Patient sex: M
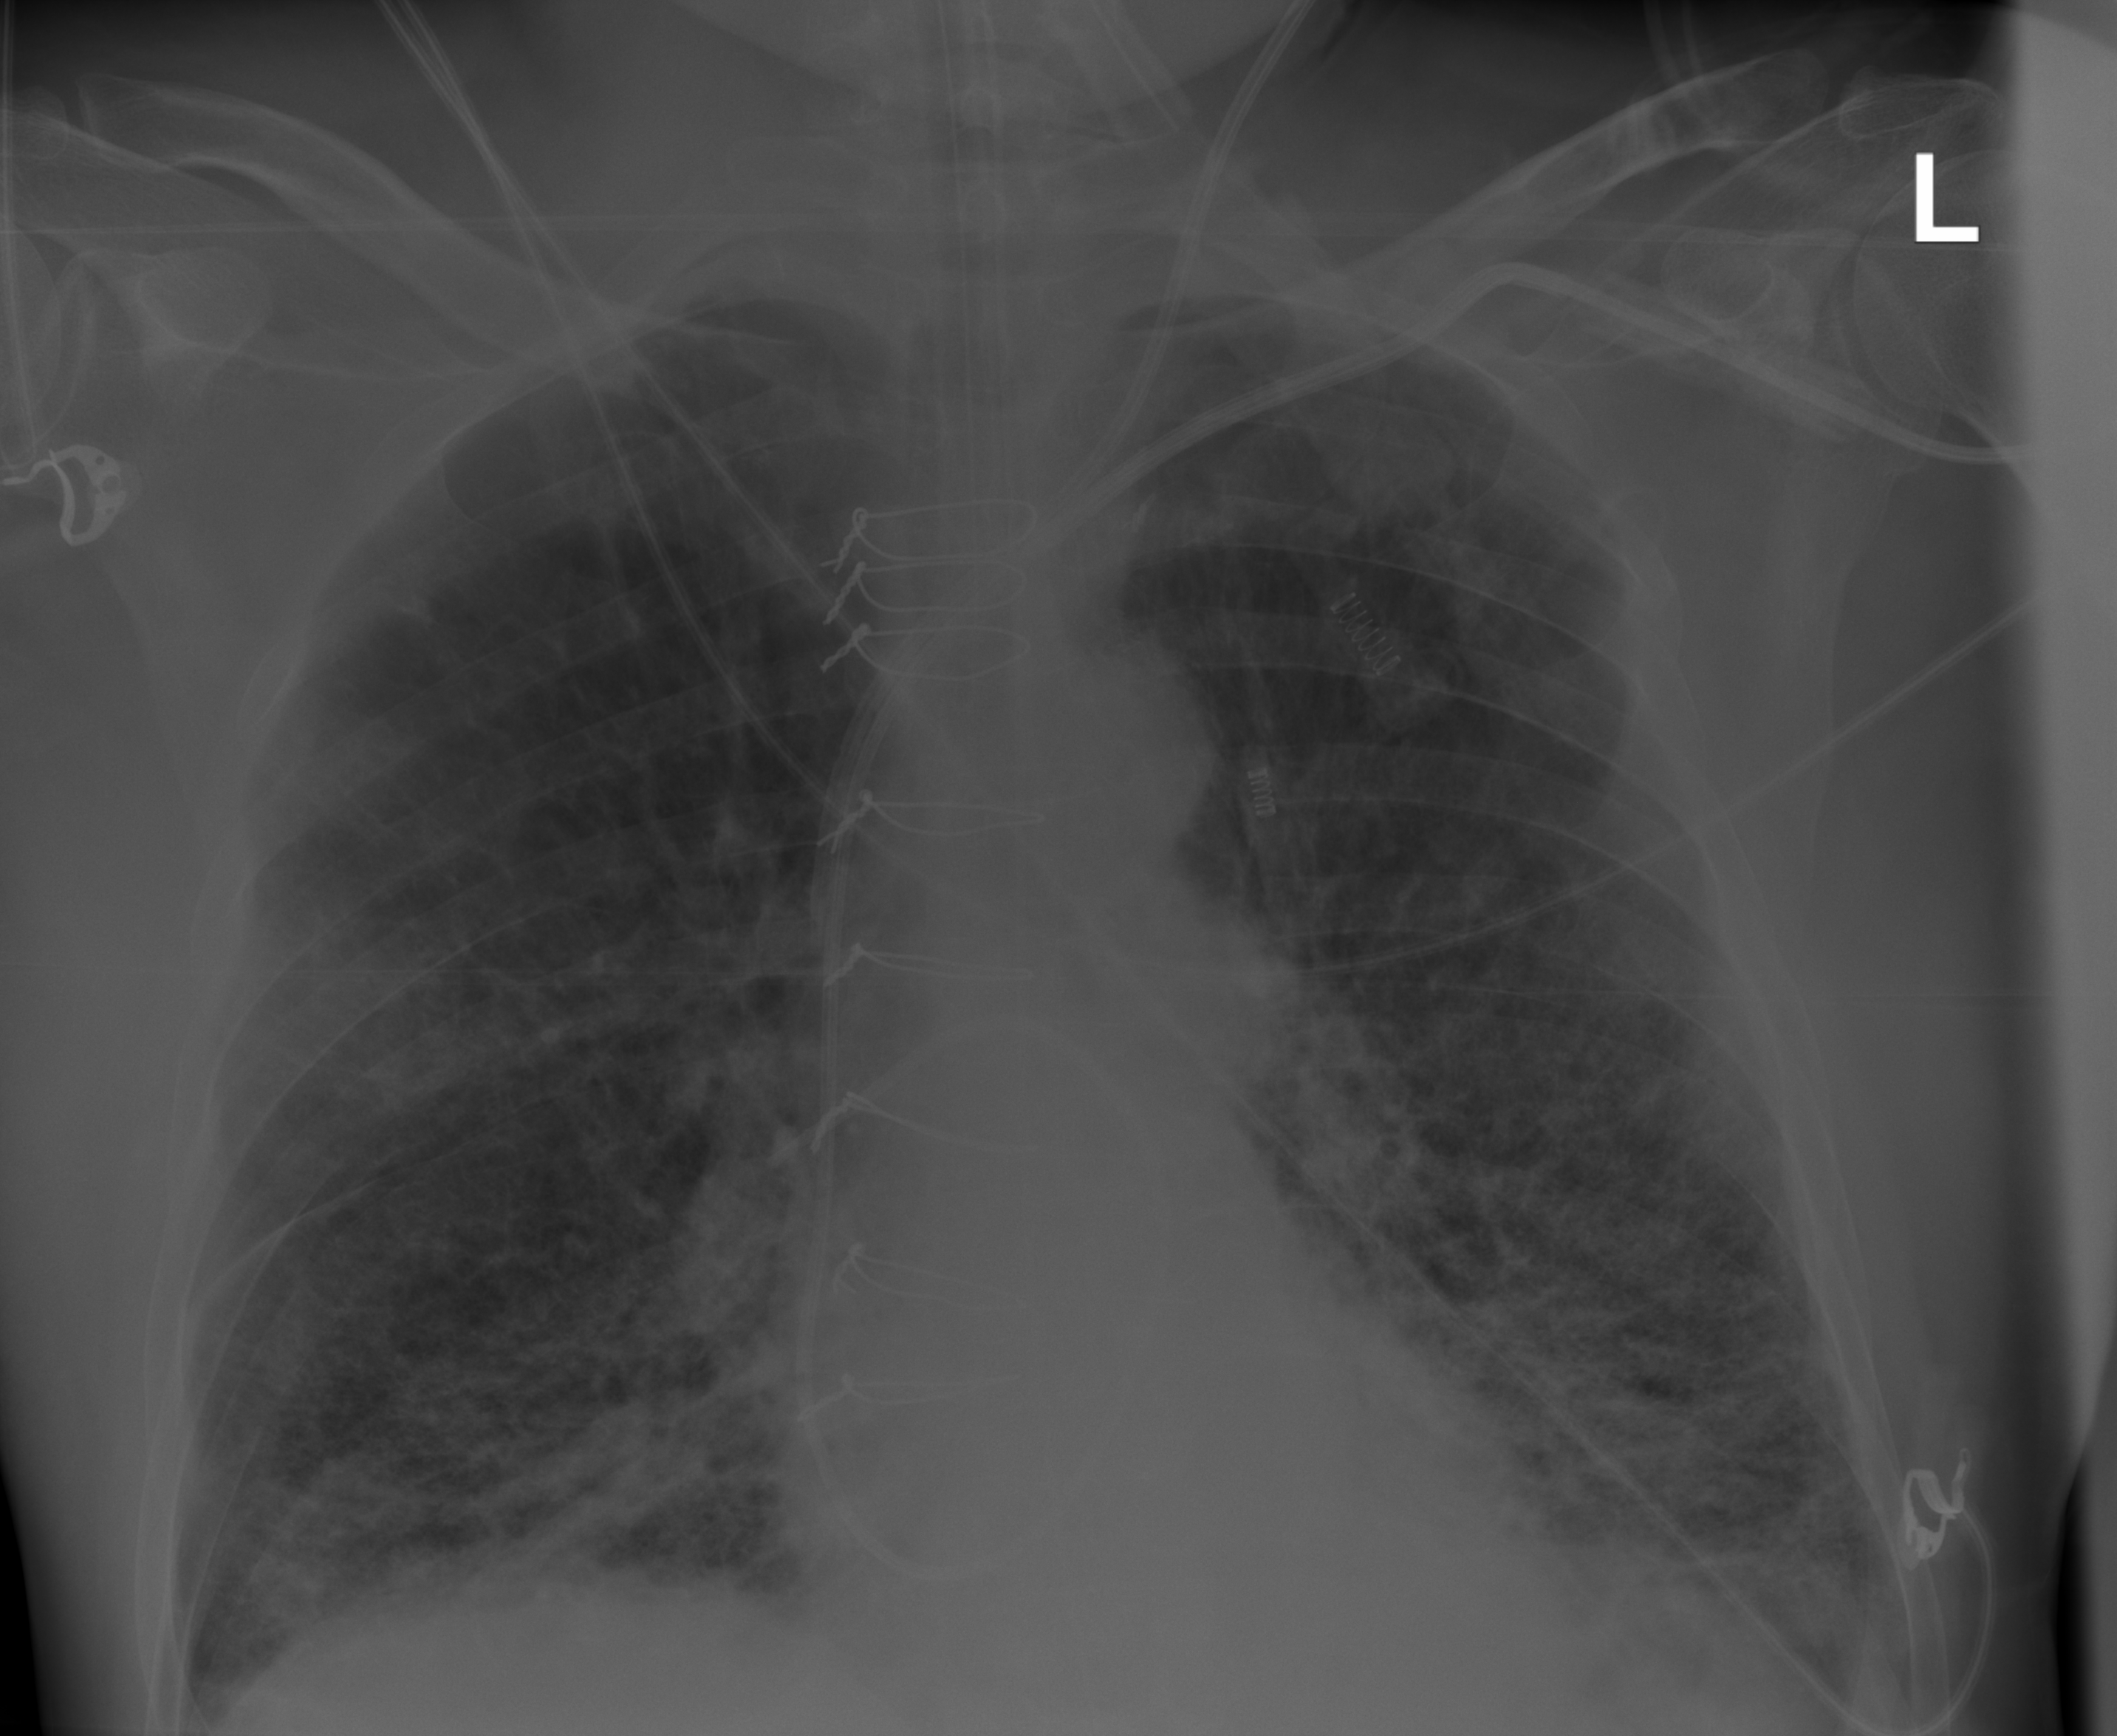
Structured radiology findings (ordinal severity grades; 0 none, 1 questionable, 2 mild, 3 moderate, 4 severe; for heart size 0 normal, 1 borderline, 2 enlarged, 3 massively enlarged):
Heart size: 0
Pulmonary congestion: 0
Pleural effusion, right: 0
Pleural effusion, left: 0
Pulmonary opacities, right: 3
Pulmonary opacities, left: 3
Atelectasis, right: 2
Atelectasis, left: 2